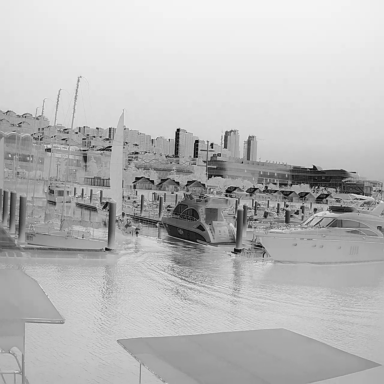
There are six objects shown in the infrared image, including three sailboats, and three canoes.